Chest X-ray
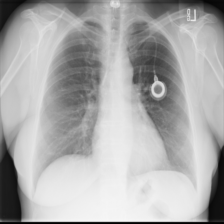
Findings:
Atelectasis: negative
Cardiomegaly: negative
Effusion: negative
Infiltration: negative
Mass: negative
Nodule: negative
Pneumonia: negative
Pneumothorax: negative
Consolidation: negative
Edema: negative
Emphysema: negative
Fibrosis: negative
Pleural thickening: negative
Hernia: negative